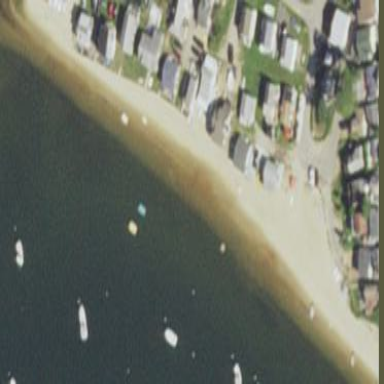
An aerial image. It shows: Sandy beach.